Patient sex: M
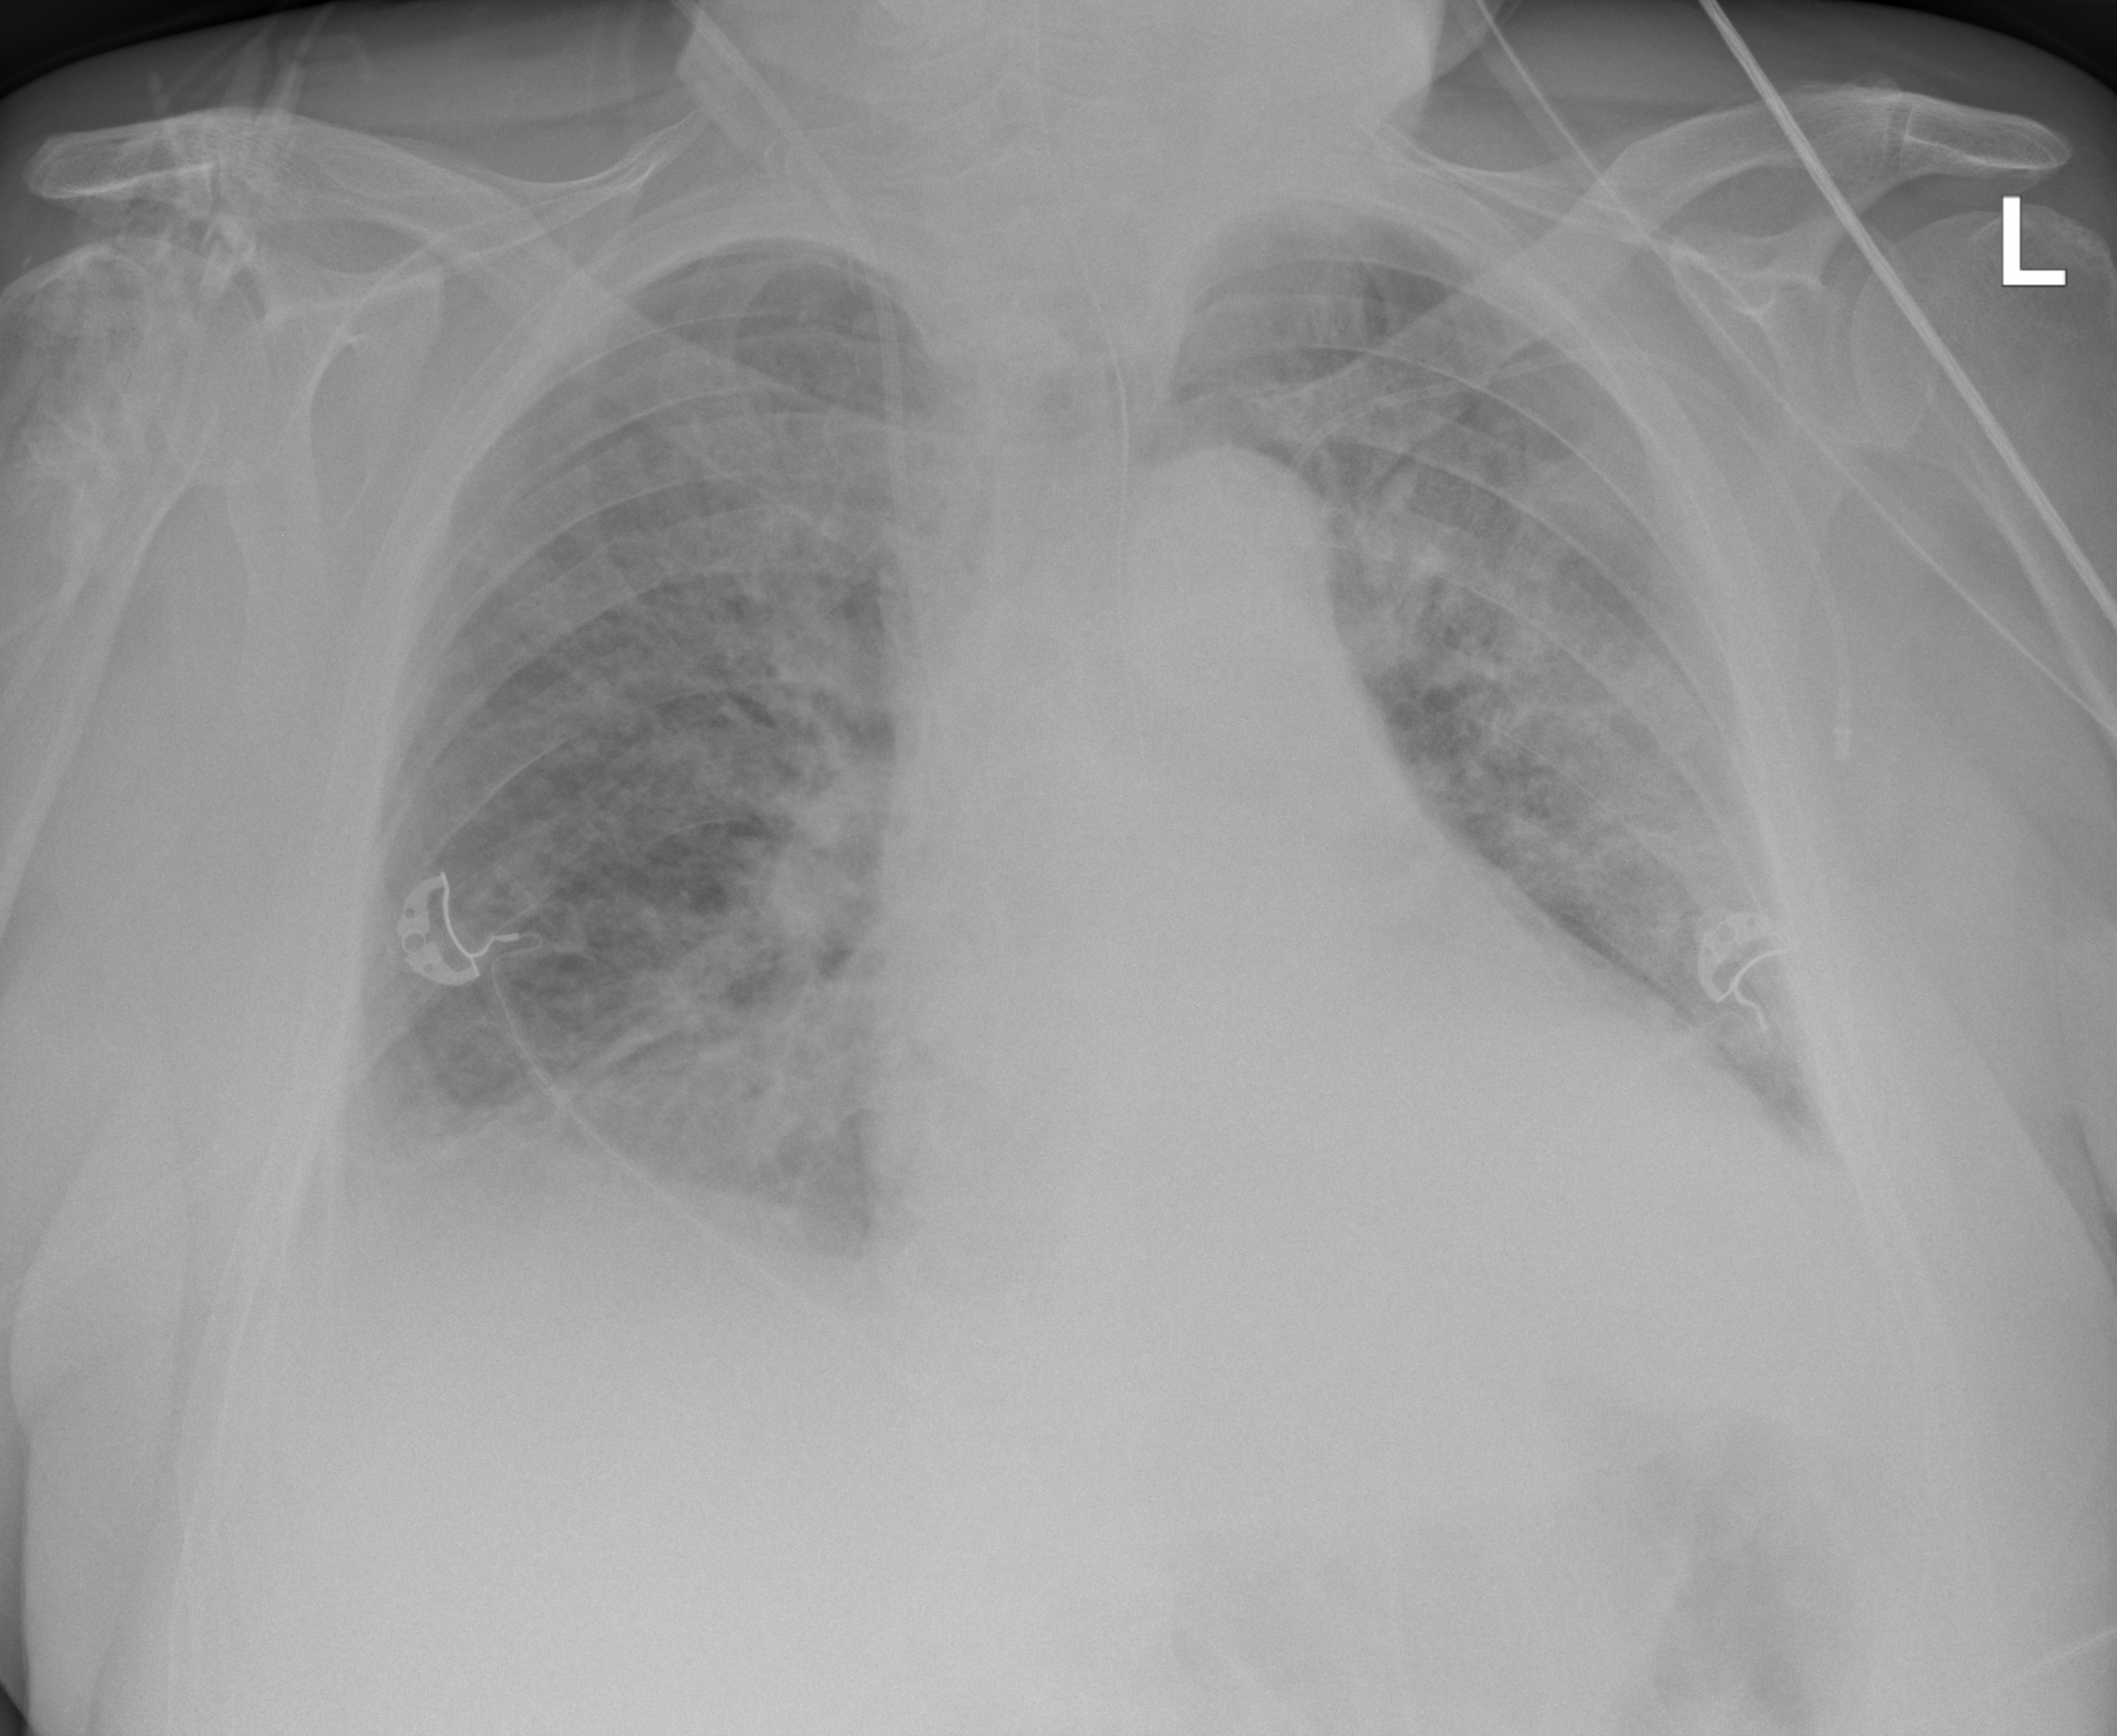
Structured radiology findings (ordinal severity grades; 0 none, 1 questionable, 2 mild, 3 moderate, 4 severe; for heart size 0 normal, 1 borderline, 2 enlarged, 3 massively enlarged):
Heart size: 0
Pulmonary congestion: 2
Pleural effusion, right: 2
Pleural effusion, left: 2
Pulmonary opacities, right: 3
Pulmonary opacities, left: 3
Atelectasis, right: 2
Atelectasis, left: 2